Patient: sex F, age 44
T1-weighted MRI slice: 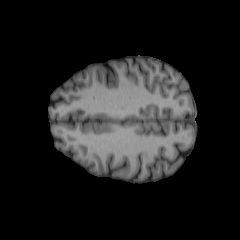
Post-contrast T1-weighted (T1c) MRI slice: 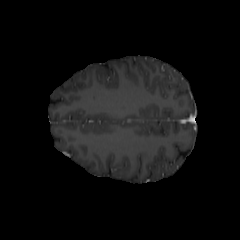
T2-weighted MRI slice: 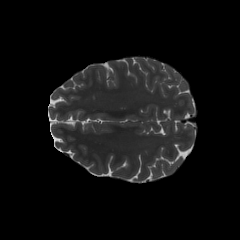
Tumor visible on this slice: no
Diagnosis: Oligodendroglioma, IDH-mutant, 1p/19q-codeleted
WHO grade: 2